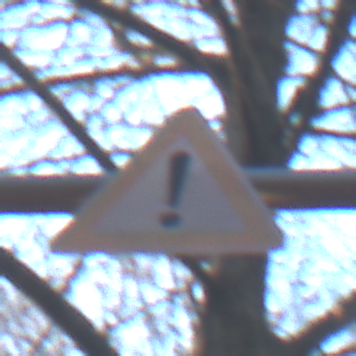
Verkehrszeichen: Gefahrenstelle
Umgebung: Outdoor, Nature
Tageszeit: SunriseSunset
Wetter: Clear
Licht: Natural
Jahreszeit: Autumn
Kontrast: HighContrast